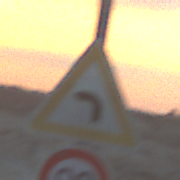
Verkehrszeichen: KurveLinks
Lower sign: Geschwindigkeit80
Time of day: SunriseSunset
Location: Outdoor (Beach)
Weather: PartlyCloudy
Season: NotSpecified
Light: Natural